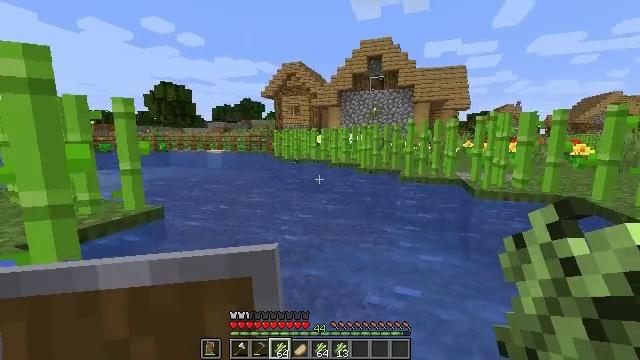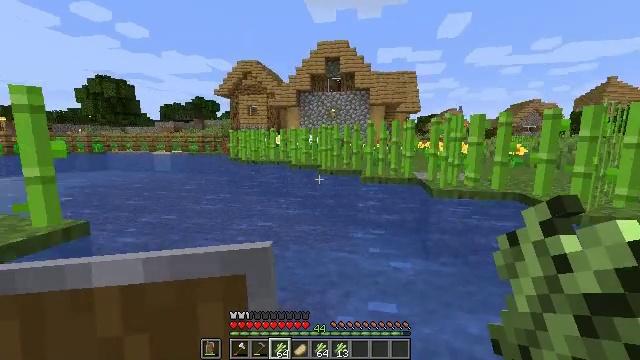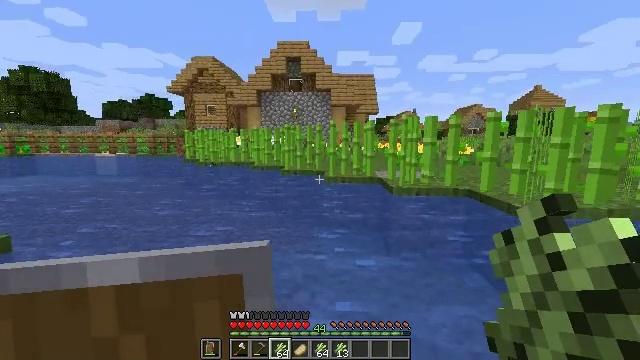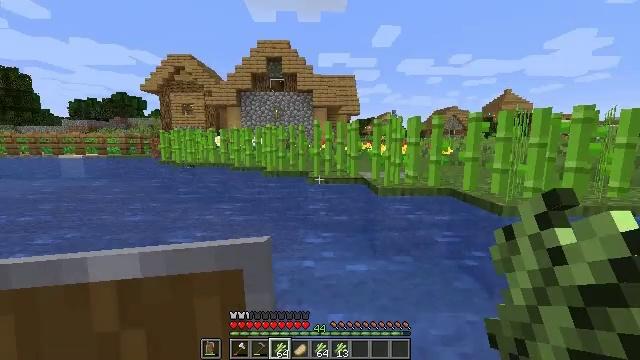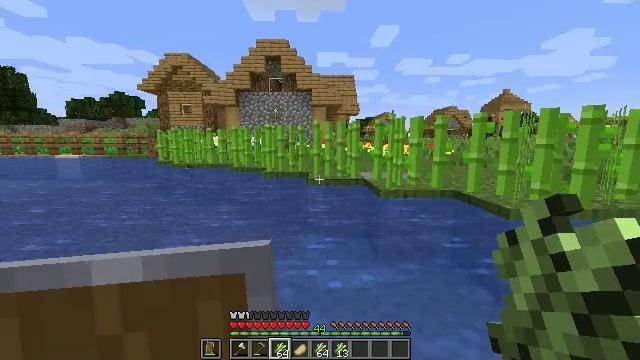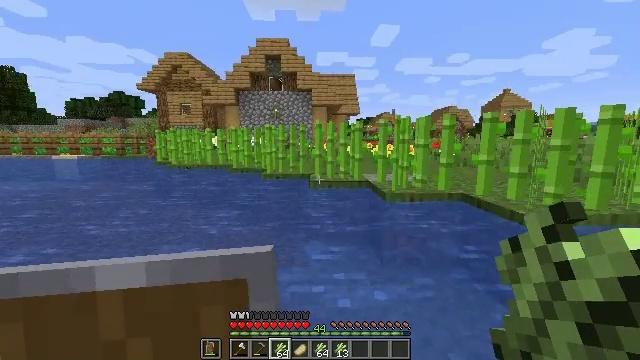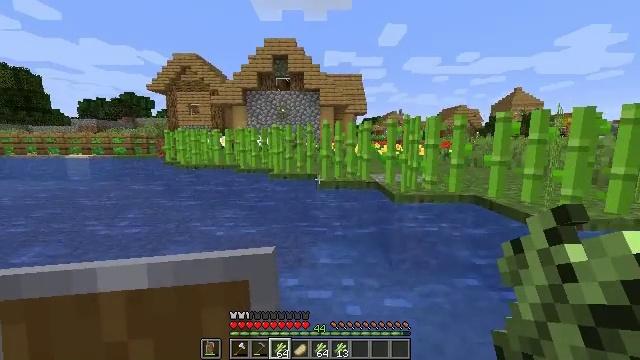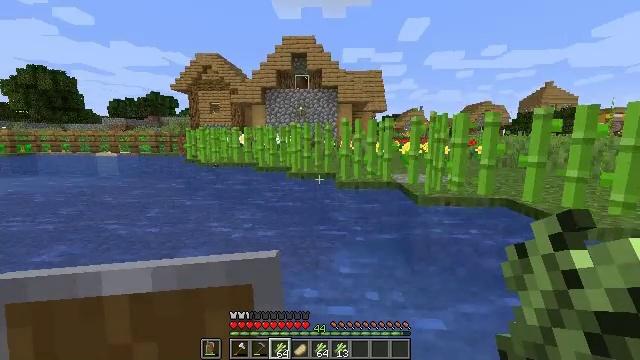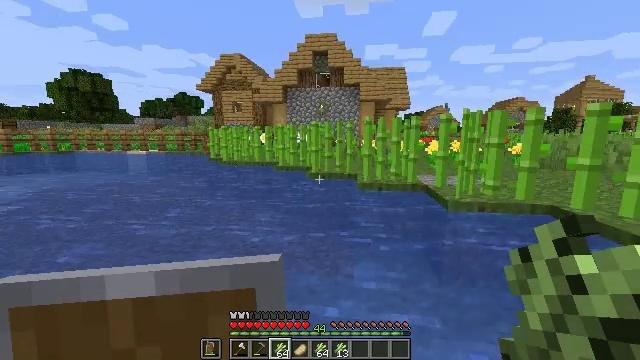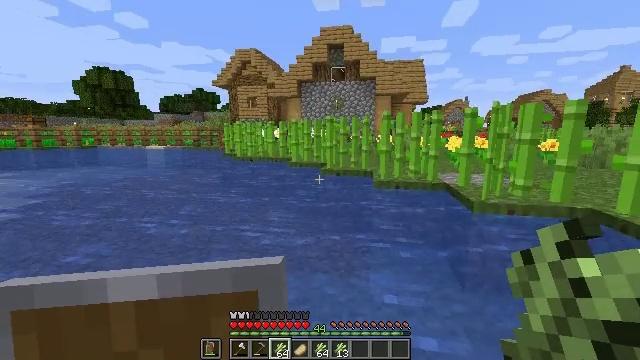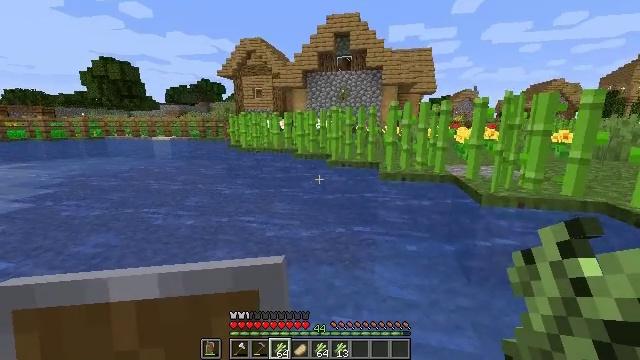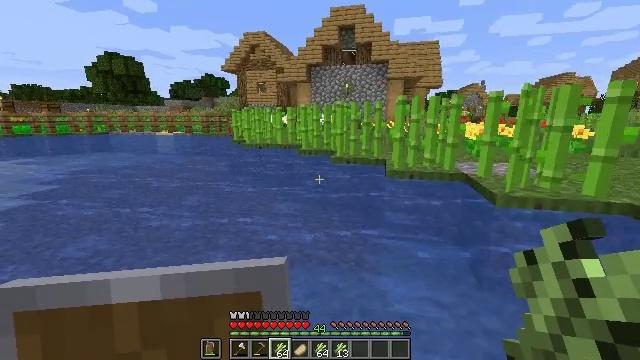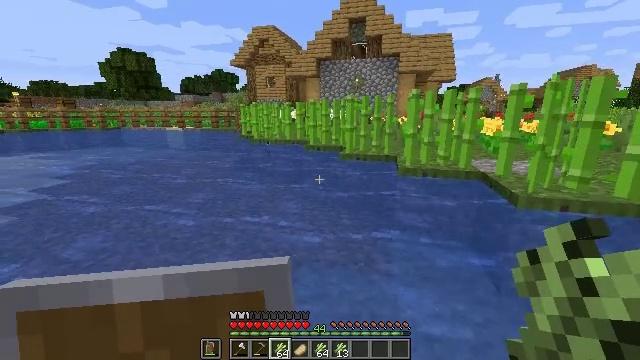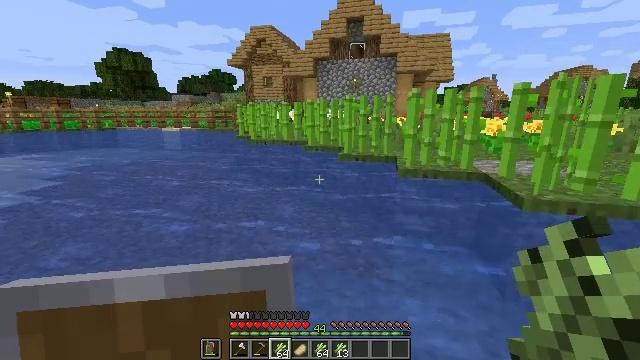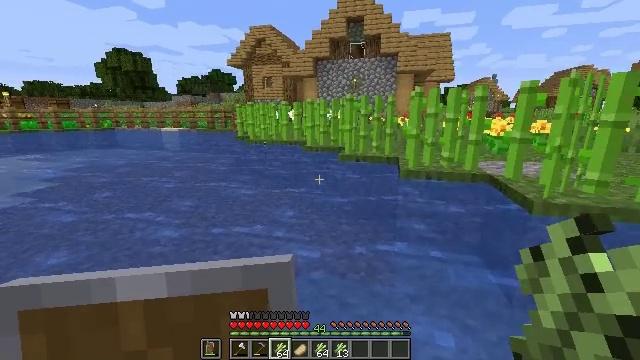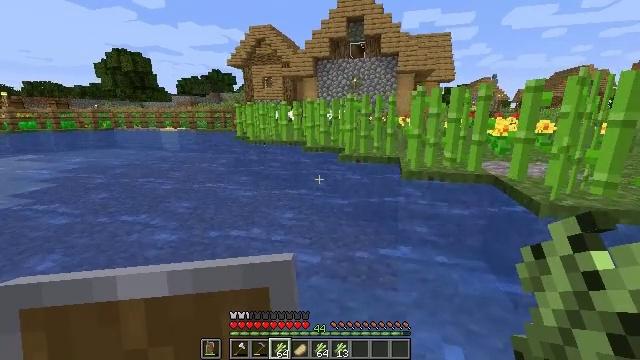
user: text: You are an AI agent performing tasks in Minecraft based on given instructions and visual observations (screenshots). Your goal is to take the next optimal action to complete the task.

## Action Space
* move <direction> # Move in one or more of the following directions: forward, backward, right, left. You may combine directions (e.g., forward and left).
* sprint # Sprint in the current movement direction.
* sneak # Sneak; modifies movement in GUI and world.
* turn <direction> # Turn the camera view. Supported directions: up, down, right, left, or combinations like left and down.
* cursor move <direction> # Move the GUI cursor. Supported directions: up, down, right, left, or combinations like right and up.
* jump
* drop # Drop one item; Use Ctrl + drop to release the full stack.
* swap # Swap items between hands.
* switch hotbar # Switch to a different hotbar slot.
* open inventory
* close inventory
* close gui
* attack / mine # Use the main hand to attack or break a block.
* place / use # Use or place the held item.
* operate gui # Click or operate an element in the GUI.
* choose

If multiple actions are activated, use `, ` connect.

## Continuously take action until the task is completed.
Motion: motion action
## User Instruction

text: Open the crafting table and craft a compass with iron and redstone.
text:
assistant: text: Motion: move forward, turn right
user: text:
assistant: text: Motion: move forward, turn right
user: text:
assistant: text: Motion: move forward, turn right
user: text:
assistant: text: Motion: move forward
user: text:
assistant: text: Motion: move forward
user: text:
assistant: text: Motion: move forward, turn left
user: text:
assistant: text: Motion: move forward, turn left
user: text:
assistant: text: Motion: move forward, turn left
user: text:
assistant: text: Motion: move forward, turn left and down
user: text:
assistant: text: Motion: move forward, turn left and down
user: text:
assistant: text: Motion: move forward, turn down
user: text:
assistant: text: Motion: move forward, turn left and down
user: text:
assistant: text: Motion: move forward
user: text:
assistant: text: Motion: move forward
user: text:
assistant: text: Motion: move forward
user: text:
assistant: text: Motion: move forward
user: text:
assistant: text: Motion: move forward, jump
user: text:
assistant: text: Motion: move forward, jump
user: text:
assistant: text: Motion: move forward, jump
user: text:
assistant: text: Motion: move forward, jump
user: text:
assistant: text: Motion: move forward
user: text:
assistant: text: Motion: move forward
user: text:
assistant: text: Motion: move forward
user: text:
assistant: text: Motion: move forward, turn left
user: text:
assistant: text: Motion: move forward, turn left and down
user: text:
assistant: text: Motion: move forward
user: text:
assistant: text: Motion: move forward
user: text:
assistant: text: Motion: move forward
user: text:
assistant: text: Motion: move forward, turn left
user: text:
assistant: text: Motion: move forward, turn left